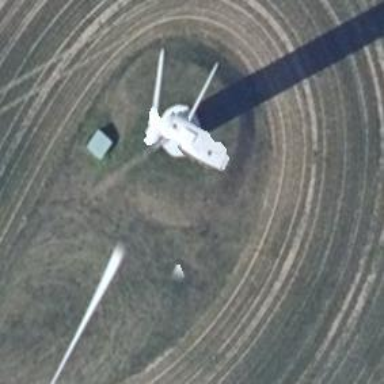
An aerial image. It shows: Wind generator in the form of horizontal axis wind turbine.